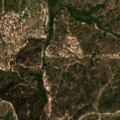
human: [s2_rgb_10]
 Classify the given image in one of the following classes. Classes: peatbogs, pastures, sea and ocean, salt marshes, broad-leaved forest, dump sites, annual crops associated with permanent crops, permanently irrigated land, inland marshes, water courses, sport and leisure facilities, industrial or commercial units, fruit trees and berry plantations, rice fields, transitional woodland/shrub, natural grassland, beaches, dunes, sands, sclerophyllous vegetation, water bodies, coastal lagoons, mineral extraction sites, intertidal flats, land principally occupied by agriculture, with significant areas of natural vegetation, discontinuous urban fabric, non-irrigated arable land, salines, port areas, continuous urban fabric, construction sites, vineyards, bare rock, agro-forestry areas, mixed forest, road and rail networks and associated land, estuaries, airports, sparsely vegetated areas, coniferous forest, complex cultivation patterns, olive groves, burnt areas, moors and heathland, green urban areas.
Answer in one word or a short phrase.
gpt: broad-leaved forest, coniferous forest